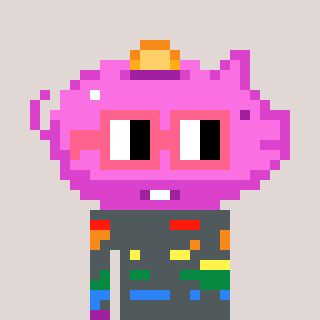
a pixel art character with square pink glasses, a piggybank-shaped head and a grayscale-colored body on a warm background